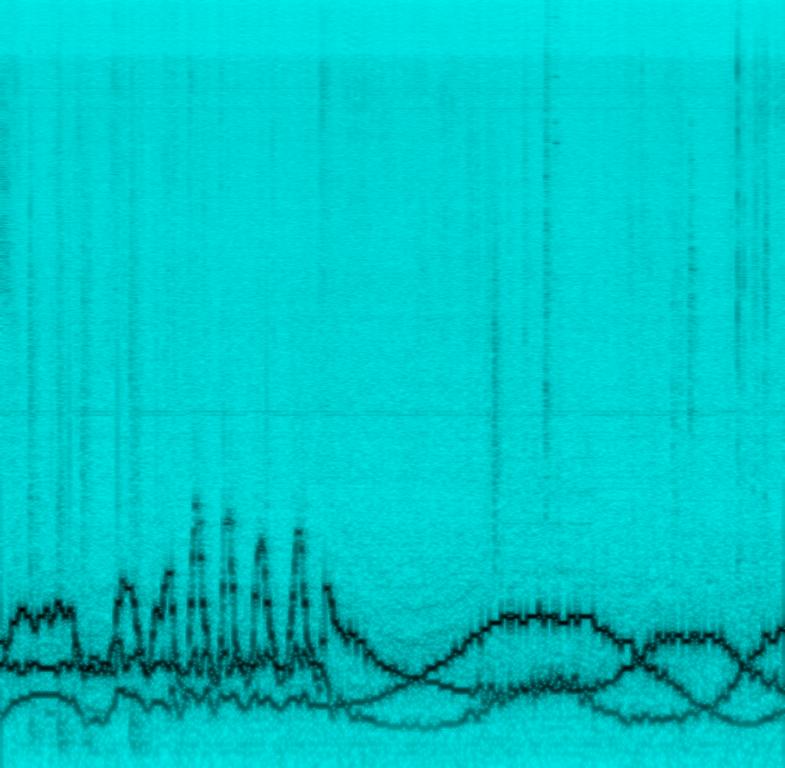
The song is experimental and instrumental. The song has varying tempos consisting of beep tones controlled by manipulating electric currents. The song is non musical and borders on being noisy.